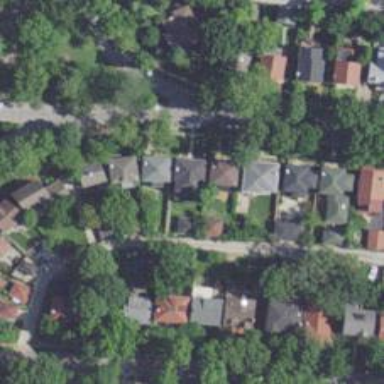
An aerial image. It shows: Alley classified as service road.